Question: Given some known input values and observed outputs, determine how many possible combinations exist for the unknown inputs that would produce the same outputs.
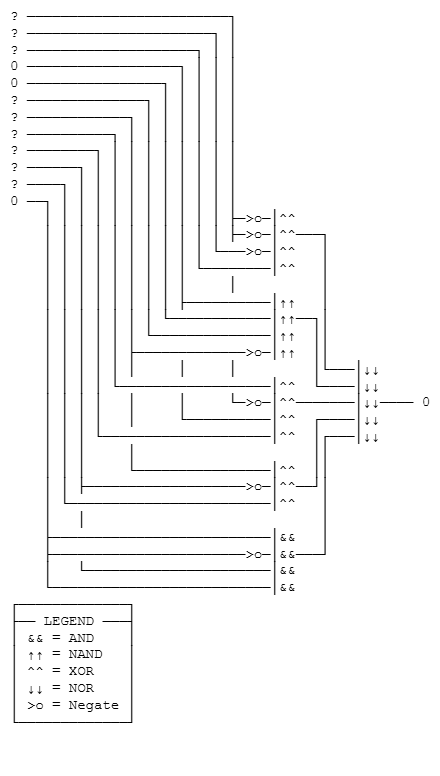
Answer: 512